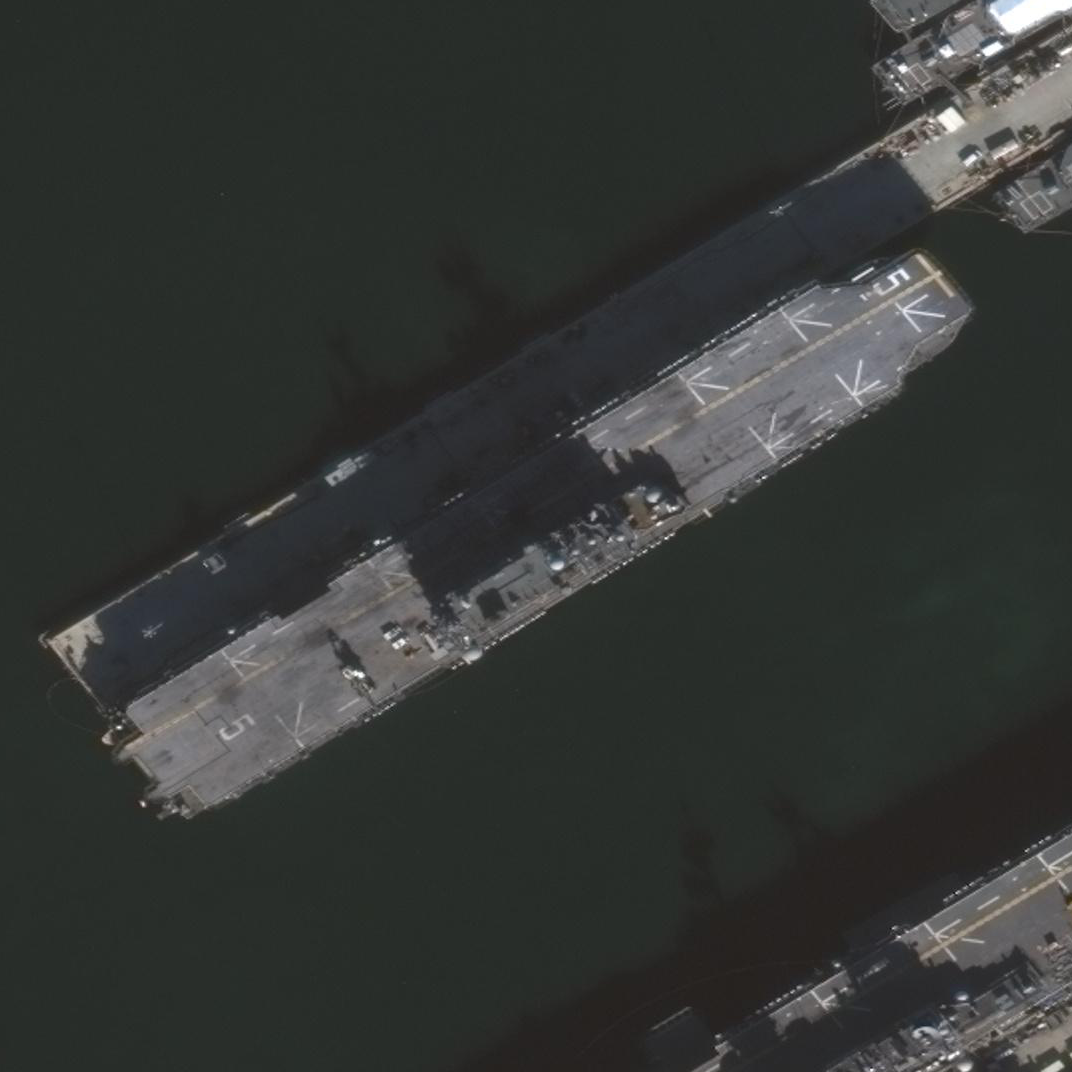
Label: Wasp-class_assault_ship